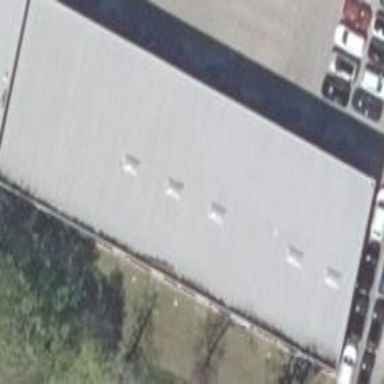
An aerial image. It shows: Commercial building.